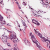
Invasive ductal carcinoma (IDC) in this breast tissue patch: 1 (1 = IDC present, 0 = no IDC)